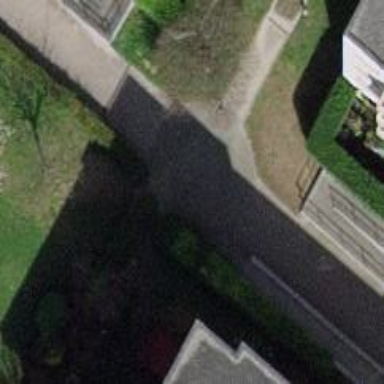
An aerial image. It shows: Footway with surface of fine gravel.